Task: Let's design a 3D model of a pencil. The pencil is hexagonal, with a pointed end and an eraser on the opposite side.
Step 147:
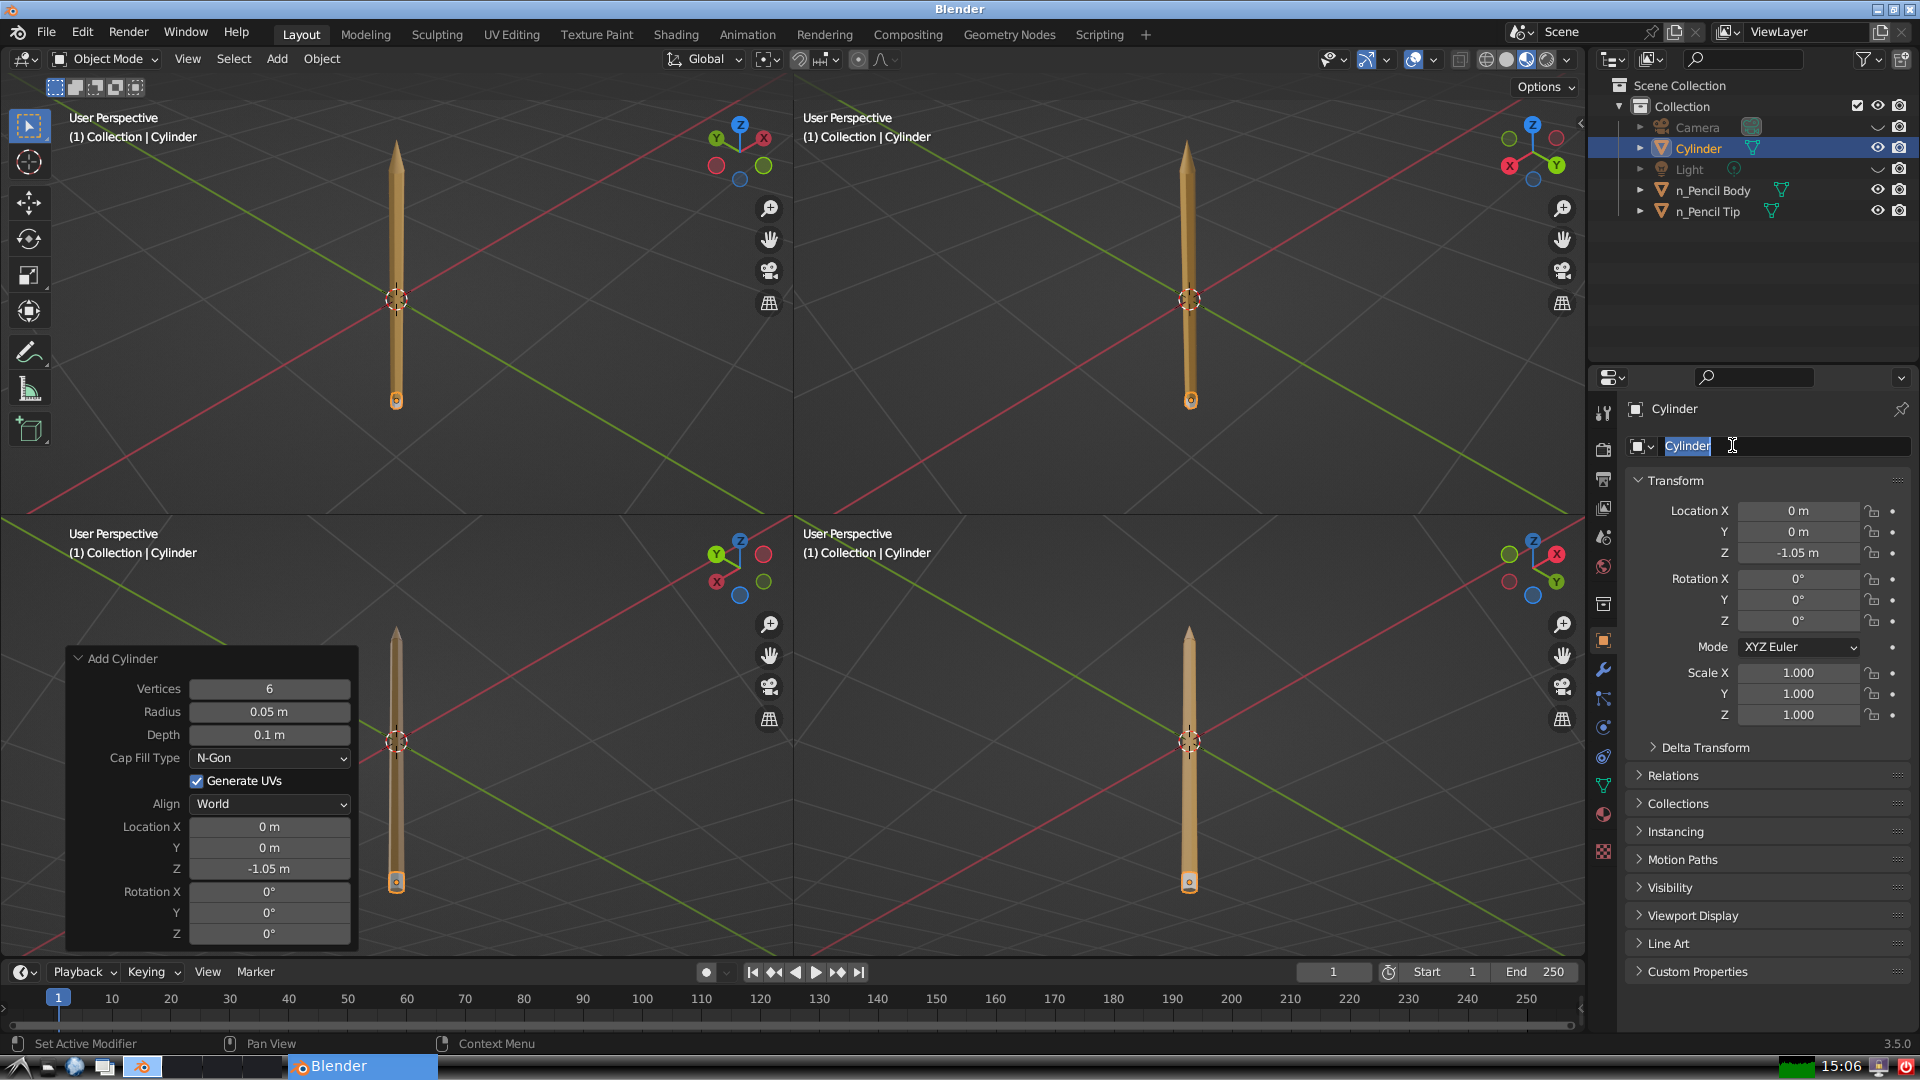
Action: input_text: n_Eraser